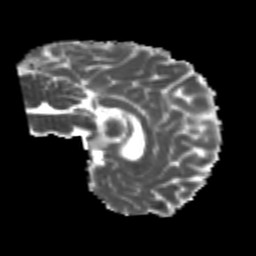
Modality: MD
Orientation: sagittal
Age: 24
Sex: female
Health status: healthy
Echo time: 0.074 s